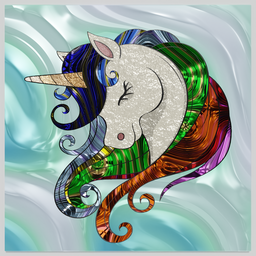
Label: decoration